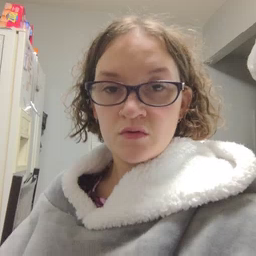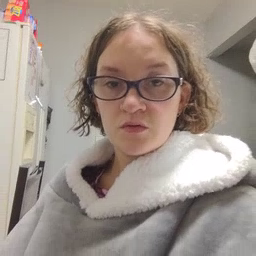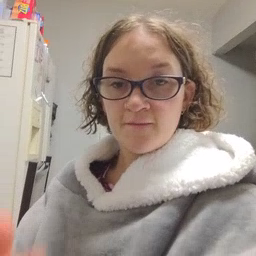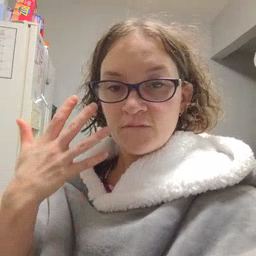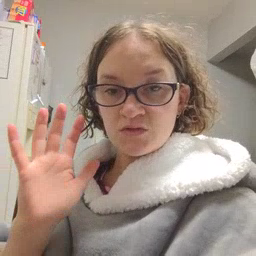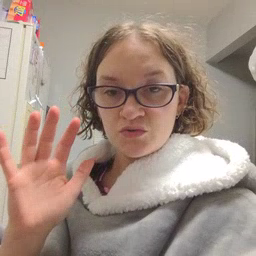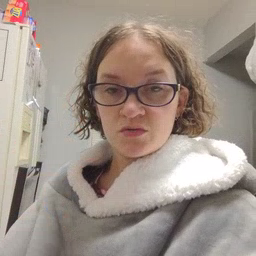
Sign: finish